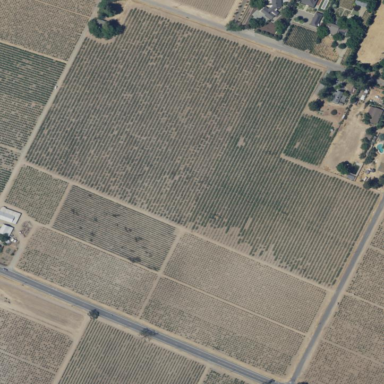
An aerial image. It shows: Vineyard growing grapes.